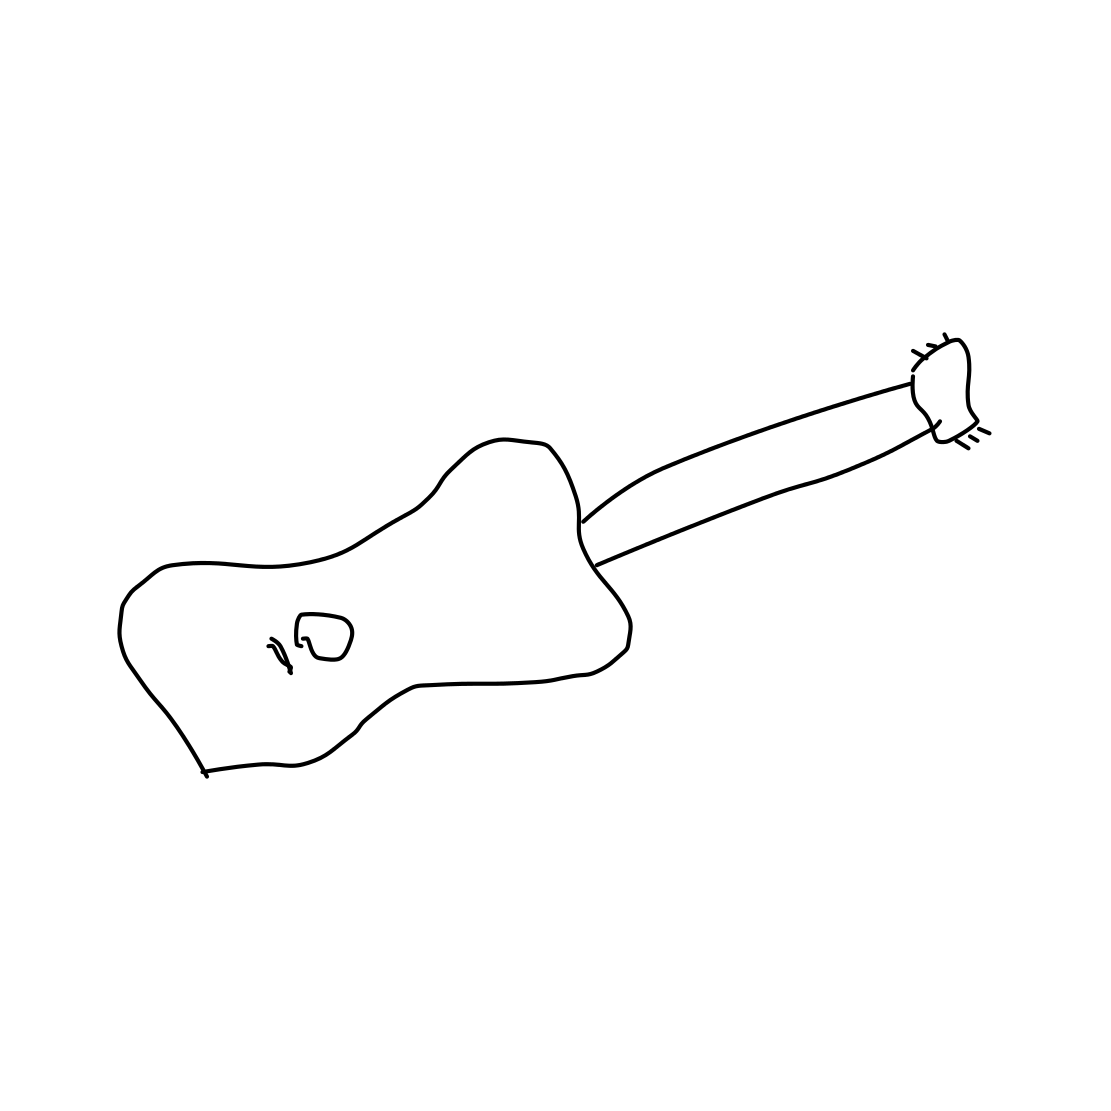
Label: guitar